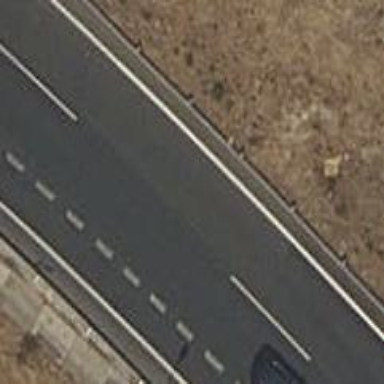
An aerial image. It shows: Motorway link.